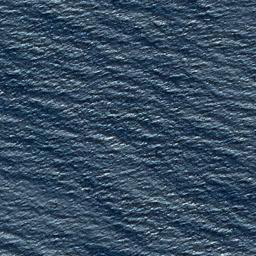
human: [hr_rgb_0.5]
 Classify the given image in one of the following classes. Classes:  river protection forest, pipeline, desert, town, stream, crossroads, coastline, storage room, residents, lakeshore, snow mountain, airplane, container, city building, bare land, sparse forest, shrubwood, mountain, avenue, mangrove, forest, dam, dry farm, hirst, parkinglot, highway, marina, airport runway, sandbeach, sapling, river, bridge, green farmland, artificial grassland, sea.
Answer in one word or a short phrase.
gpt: sea